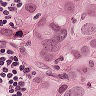
Metastatic tissue present: yes